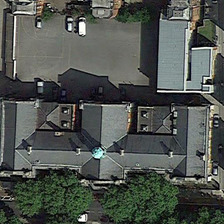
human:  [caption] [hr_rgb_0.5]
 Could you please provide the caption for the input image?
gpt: several buildings are near a road with several green trees in two sides of it .

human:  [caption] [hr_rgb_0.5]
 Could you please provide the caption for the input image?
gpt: several buildings are near a road with several green trees in two sides of it .

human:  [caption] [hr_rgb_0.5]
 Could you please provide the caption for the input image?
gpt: several buildings are near a road with several green trees in two sides of it .

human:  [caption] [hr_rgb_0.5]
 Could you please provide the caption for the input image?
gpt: several buildings are near a road with several green trees in two sides of it .

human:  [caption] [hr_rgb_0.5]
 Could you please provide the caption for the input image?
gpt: several buildings are near a road with several green trees in two sides of it .